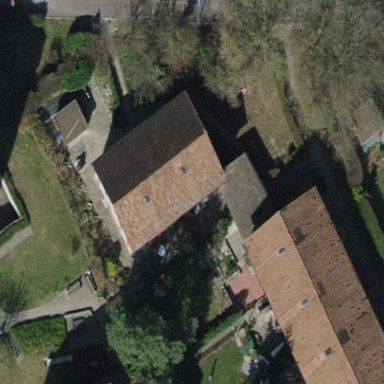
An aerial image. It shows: Terrace building.